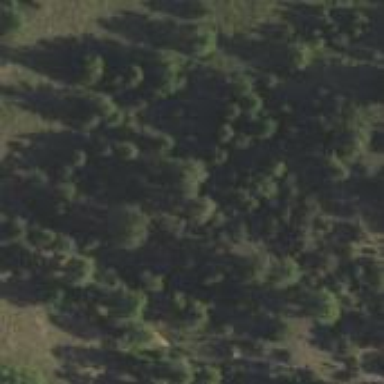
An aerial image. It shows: Evergreen needle-leaved woodland area covered with trees.